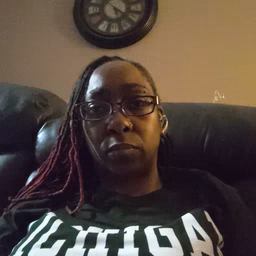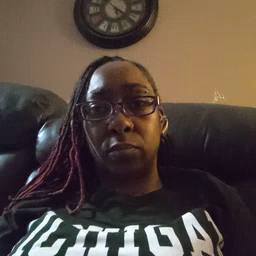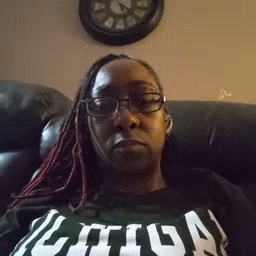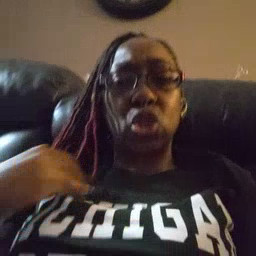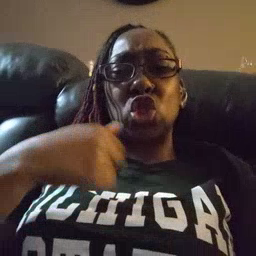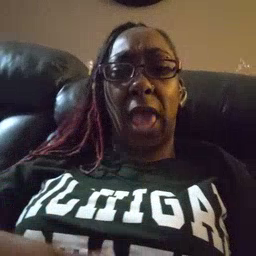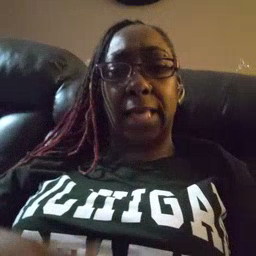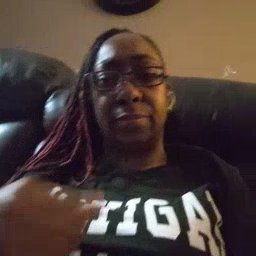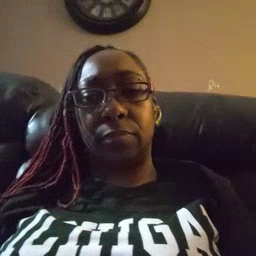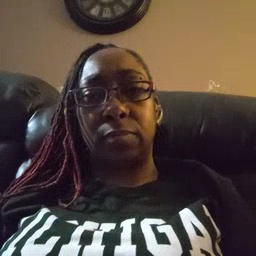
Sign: jacket